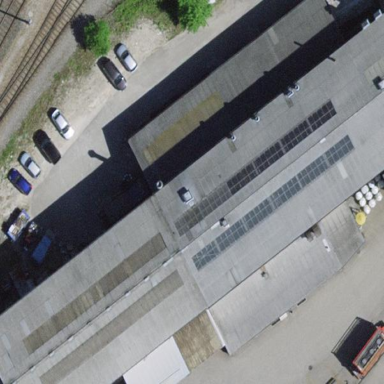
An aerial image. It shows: Industrial building.